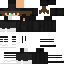
A male human skin with dark skin, wearing brown helmet dressed in a black hoodie and black pants, featuring a closed mouth.